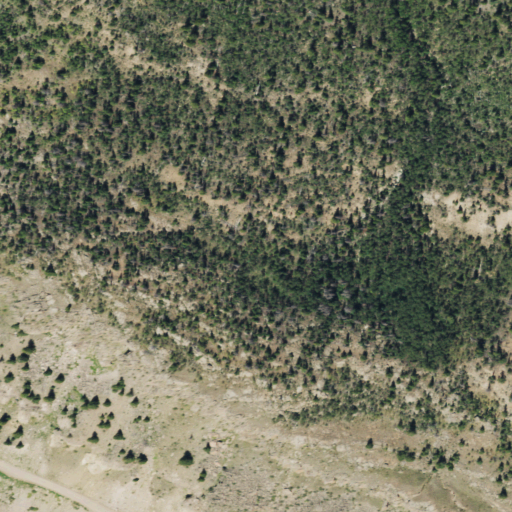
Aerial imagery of plain(s) in Colorado named Horse Thief Pasture containing grassland, deciduous forest, shrub, evergreen forest, and mixed forest